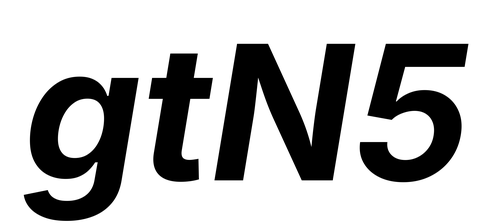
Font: Inter-Italic_Bold_Italic